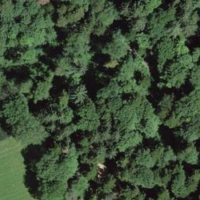
EUNIS habitat code: 44
Species observed at this site:
Fagus sylvatica